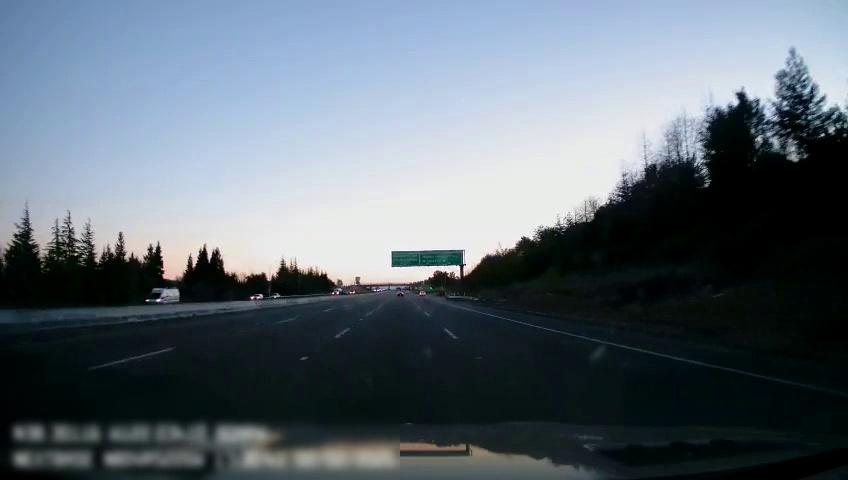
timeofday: Day
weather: Sunny
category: Drivable Space
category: Vehicles | Truck
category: Vehicles | SUV
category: Vehicles | SUV
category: Lanes | Current Lane
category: Lanes | Current Lane
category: Lanes | Alternate Lane
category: Lanes | Alternate Lane
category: Lanes | Alternate Lane
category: Traffic | Signs